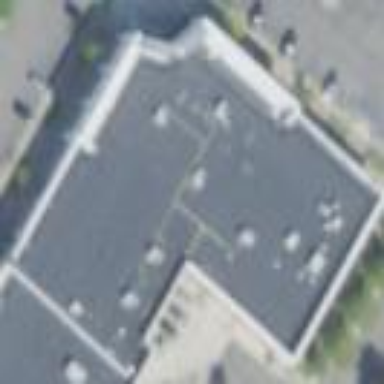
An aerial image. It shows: Retail building.